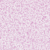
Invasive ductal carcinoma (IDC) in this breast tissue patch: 0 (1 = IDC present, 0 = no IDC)